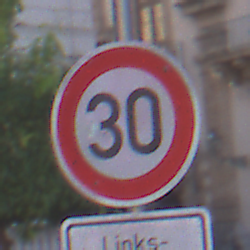
Verkehrszeichen: Geschwindigkeit30
Zusatzzeichen unten: HinweiseAufGefahrenDurchVerbaleAngabe9
Umgebung: Outdoor, Urban
Tageszeit: SunriseSunset
Wetter: PartlyCloudy
Licht: Natural
Jahreszeit: NotSpecified
Kontrast: LowContrast